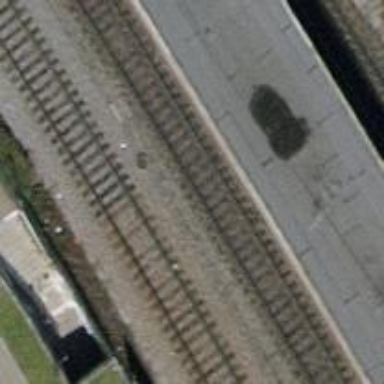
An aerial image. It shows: Stop position for public transport on the railway.